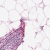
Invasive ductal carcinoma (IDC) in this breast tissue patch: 0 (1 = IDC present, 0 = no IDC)